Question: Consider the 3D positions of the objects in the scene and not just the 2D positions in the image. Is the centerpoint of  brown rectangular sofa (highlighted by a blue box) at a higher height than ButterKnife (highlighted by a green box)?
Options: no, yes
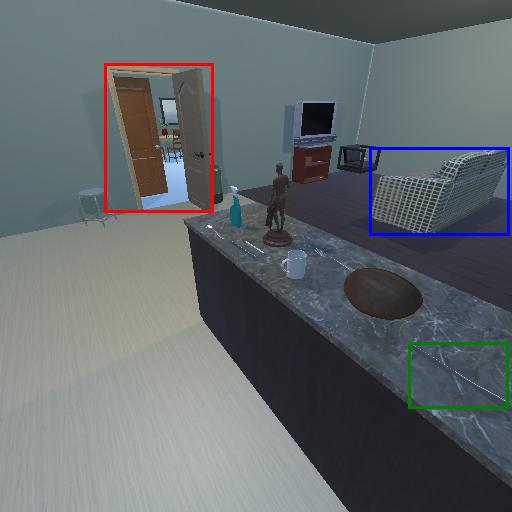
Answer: no